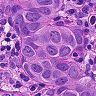
Metastatic tissue present: yes